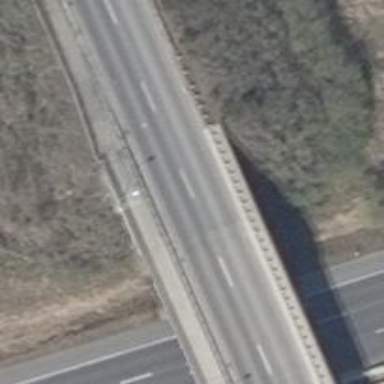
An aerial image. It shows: Unclassified road with asphalt surface crossing bridge.